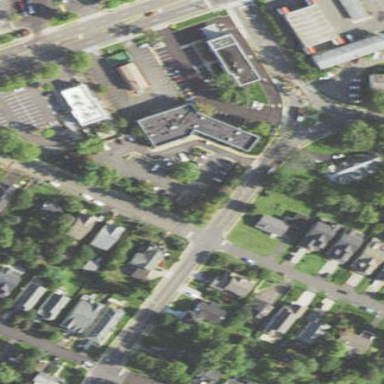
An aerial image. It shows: Retail area.